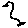
Label: bird